Interaction volume radius: 5 \u00c5
Interaction volume height: 15 \u00c5
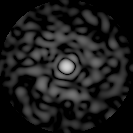
Disorder parameter: 0.8868